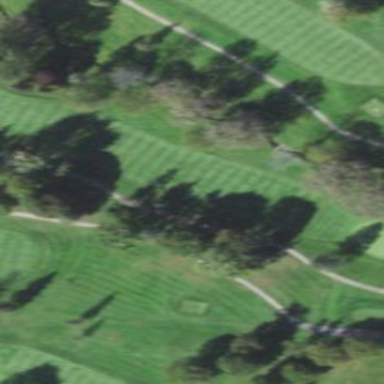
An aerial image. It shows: Water hazard on golf course. The hazard is natural water feature.